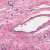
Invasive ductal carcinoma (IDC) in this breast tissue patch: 0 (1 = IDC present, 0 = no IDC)